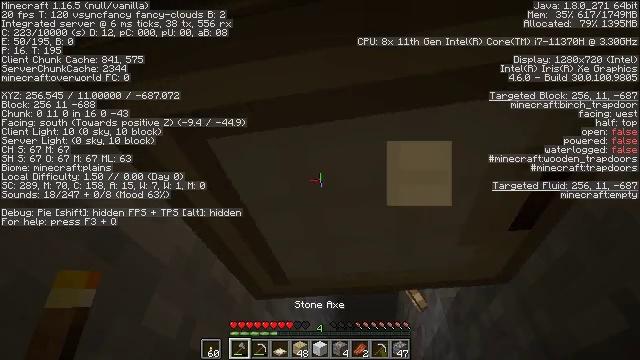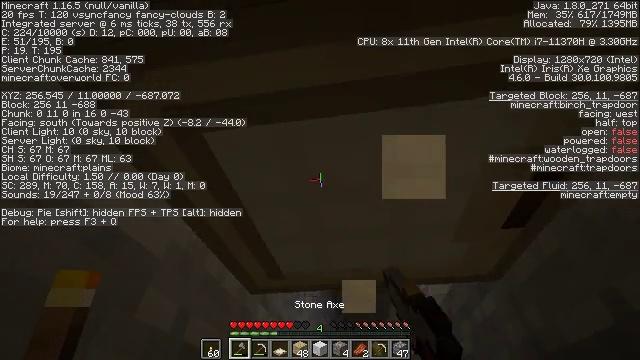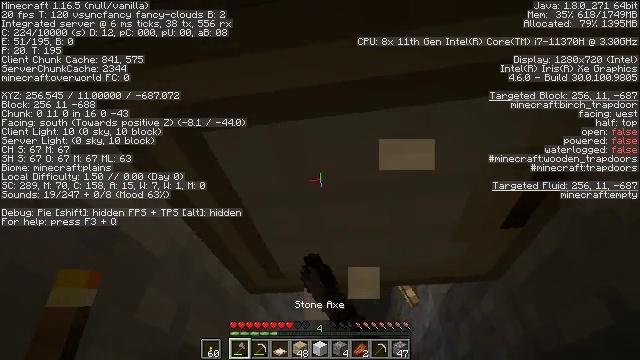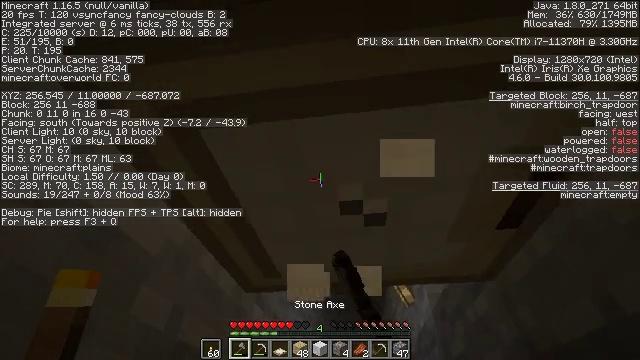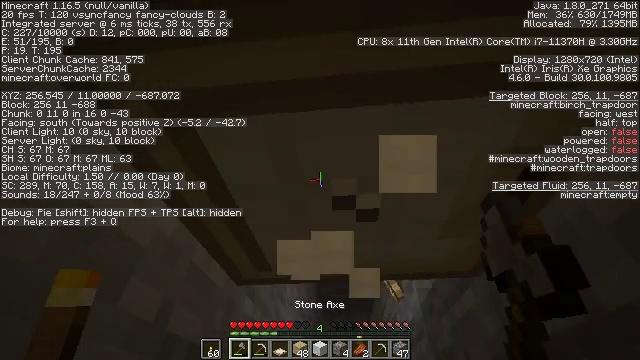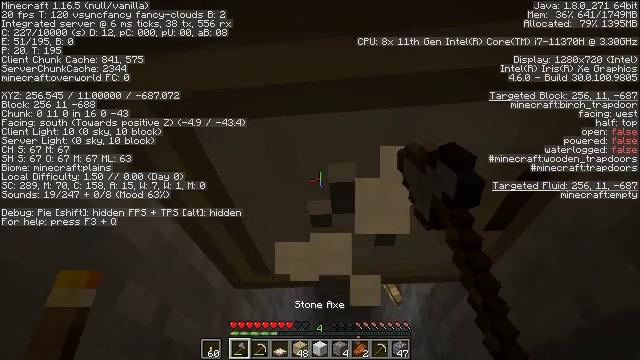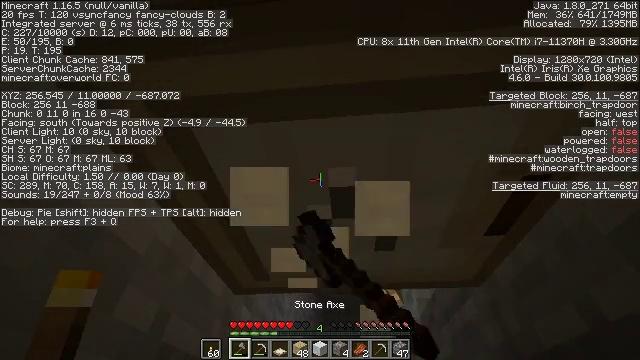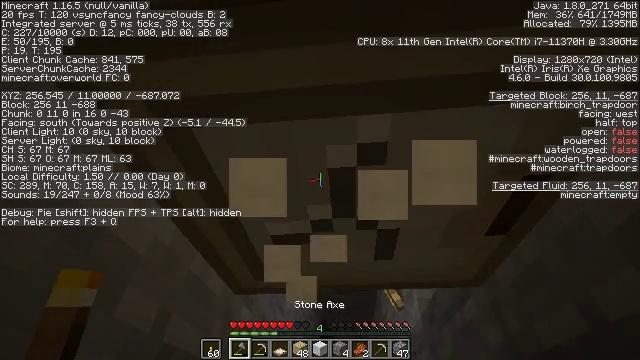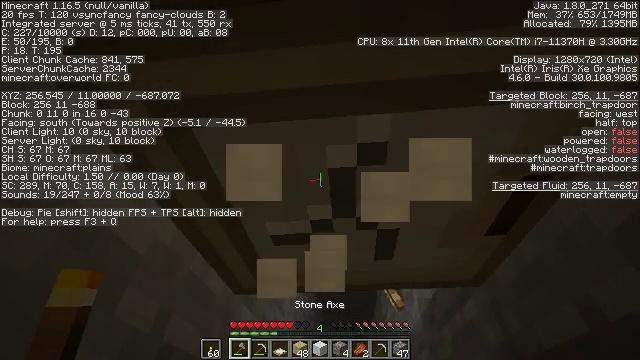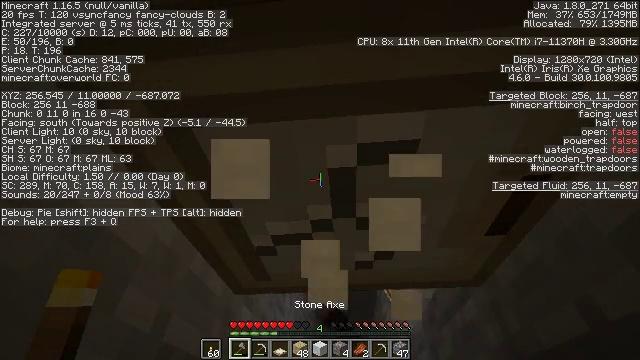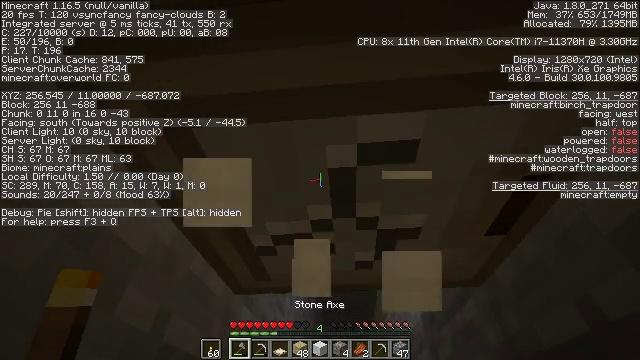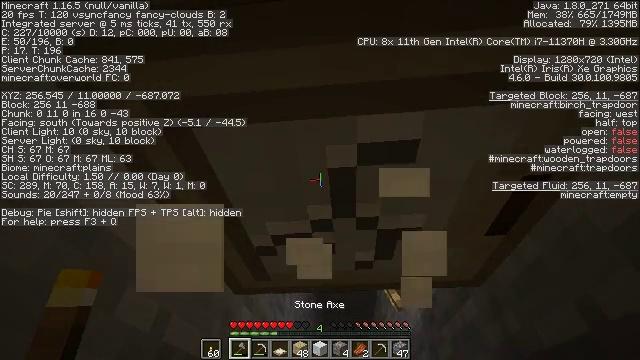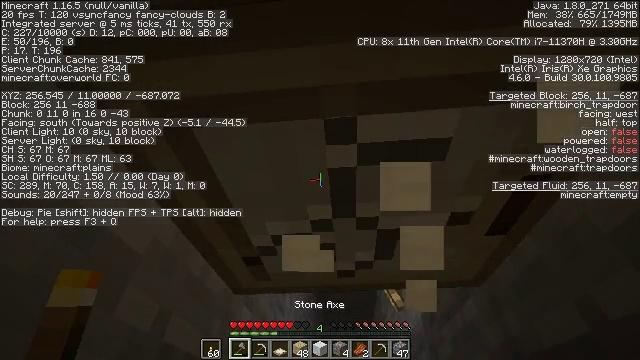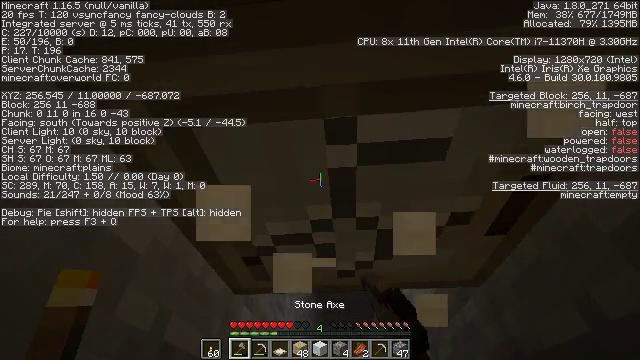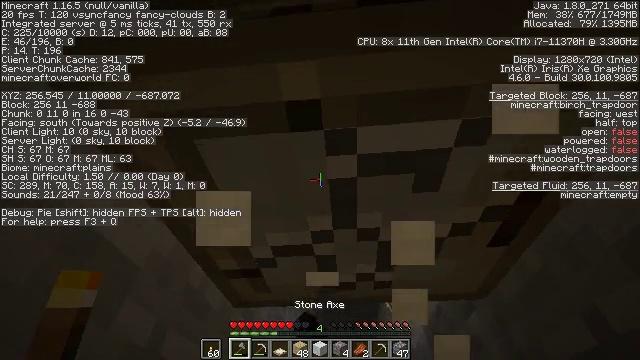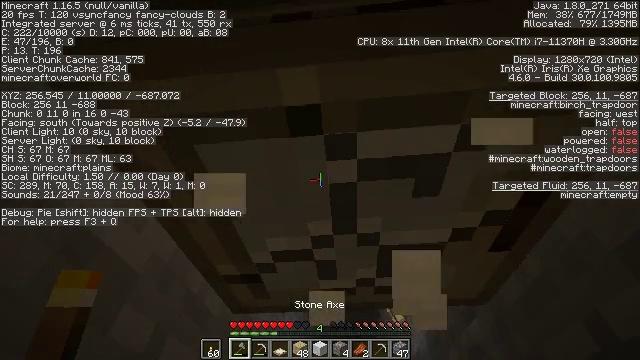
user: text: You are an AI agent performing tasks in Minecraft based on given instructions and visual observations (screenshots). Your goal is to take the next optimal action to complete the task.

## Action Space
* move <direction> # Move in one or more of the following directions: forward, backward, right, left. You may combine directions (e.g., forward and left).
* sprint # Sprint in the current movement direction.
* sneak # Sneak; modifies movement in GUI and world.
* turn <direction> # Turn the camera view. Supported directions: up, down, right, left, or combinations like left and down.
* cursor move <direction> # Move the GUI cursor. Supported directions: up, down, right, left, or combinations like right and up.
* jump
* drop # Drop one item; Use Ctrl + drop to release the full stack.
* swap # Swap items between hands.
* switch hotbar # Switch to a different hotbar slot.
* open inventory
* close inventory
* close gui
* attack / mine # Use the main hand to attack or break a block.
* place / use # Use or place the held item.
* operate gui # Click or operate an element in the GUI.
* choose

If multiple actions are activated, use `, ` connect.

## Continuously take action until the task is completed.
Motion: motion action
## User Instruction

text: Mine the birch trapdoor from existing structures.
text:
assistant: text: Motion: turn right, attack / mine
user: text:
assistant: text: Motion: attack / mine
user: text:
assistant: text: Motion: attack / mine
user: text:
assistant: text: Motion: turn right and down, attack / mine
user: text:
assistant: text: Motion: attack / mine
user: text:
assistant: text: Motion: turn up, attack / mine
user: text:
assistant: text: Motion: attack / mine
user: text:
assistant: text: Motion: attack / mine
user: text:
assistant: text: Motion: attack / mine
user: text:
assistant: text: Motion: attack / mine
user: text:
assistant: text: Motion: attack / mine
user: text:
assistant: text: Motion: attack / mine
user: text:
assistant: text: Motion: attack / mine
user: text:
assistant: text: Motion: turn up, attack / mine
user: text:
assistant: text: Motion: turn up, attack / mine
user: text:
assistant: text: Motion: turn up, attack / mine
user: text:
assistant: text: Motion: turn up, attack / mine
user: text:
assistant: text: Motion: attack / mine
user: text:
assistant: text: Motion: attack / mine
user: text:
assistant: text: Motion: turn up, attack / mine
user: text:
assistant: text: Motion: turn up, attack / mine
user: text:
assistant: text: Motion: attack / mine
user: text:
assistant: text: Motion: attack / mine
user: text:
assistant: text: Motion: attack / mine
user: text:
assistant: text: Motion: attack / mine
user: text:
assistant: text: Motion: turn up, attack / mine
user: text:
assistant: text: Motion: turn up, attack / mine
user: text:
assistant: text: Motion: turn up, attack / mine
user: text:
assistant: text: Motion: no_op